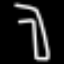
Label: pants